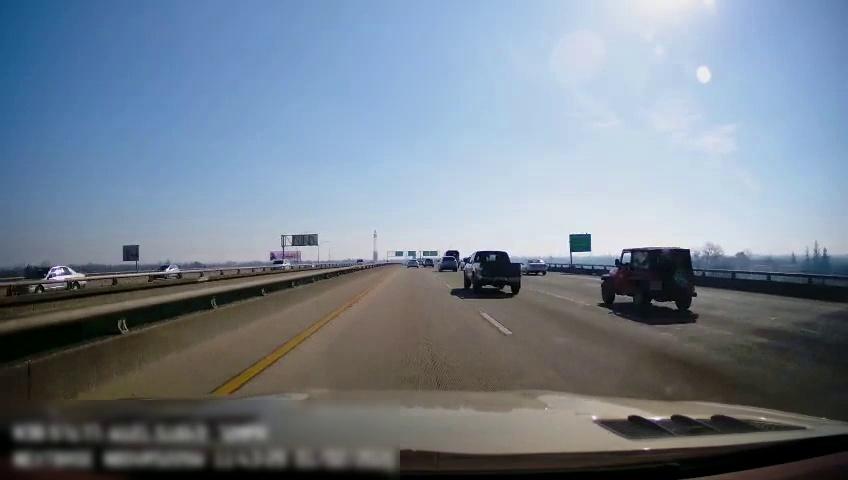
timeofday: Day
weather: Sunny
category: Drivable Space
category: Vehicles | Car
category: Vehicles | Car
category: Vehicles | SUV
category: Drivable Space
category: Vehicles | SUV
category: Vehicles | Car
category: Vehicles | Truck
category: Vehicles | SUV
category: Vehicles | SUV
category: Vehicles | Truck
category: Vehicles | Truck
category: Vehicles | SUV
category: Lanes | Current Lane
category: Lanes | Current Lane
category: Lanes | Alternate Lane
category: Lanes | Alternate Lane
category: Traffic | Signs
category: Traffic | Signs
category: Traffic | Signs